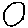
Label: circle